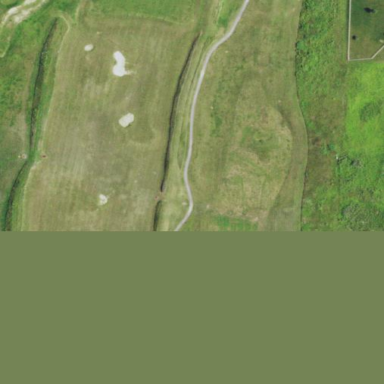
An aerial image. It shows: Grassy area designated for driving range golf.